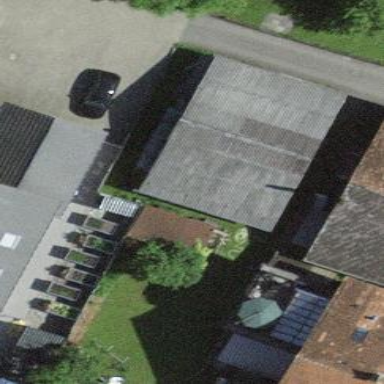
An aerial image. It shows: Barn.